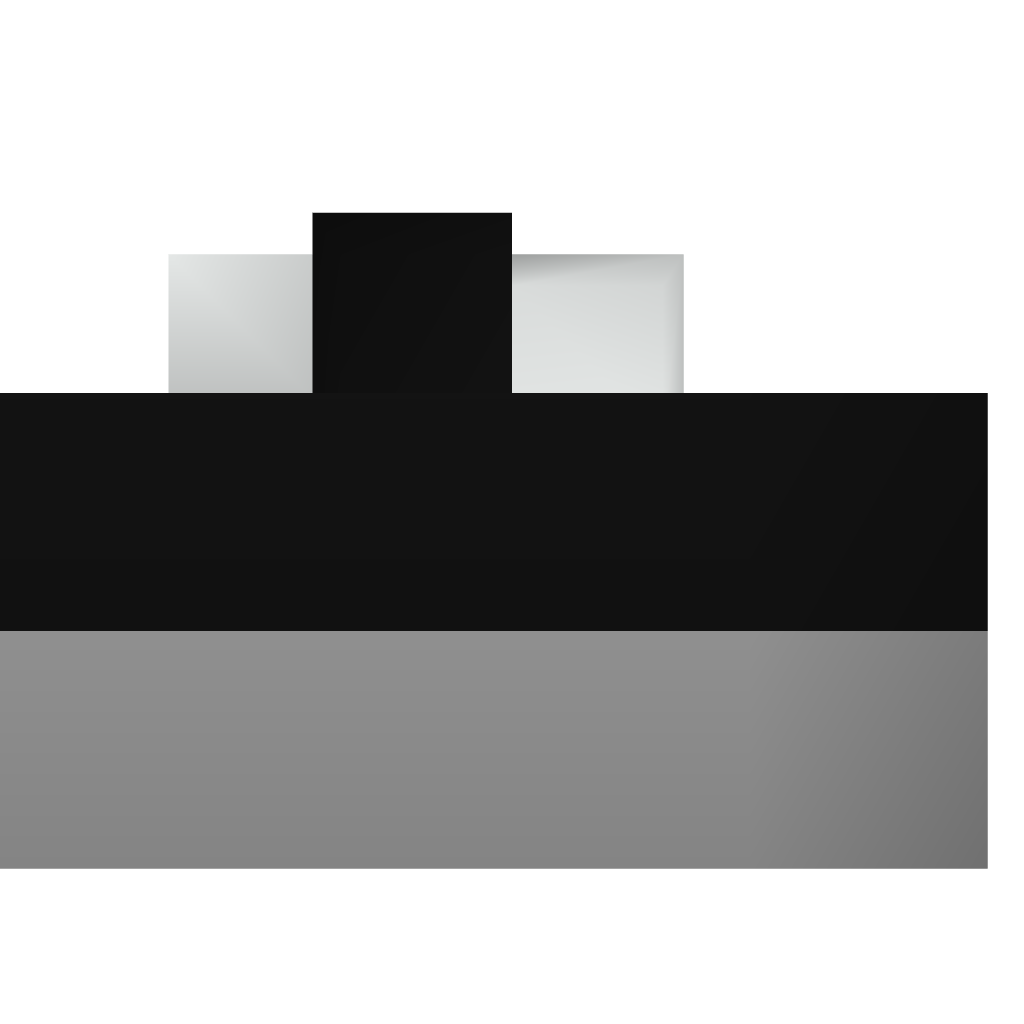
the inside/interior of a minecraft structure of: simple piston door